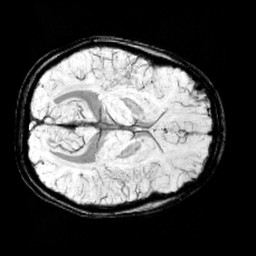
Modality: minIP
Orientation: axial
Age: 10
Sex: female
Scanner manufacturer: siemens
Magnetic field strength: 3 T
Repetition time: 0.027 s
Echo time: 0.02 s